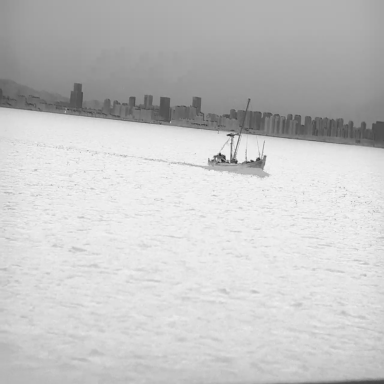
There are two bulk_carriers in the infrared image.